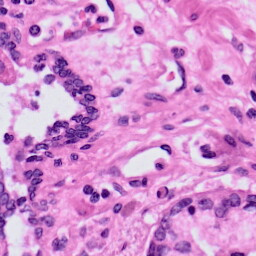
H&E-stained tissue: Prostate